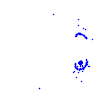
Particle: pion